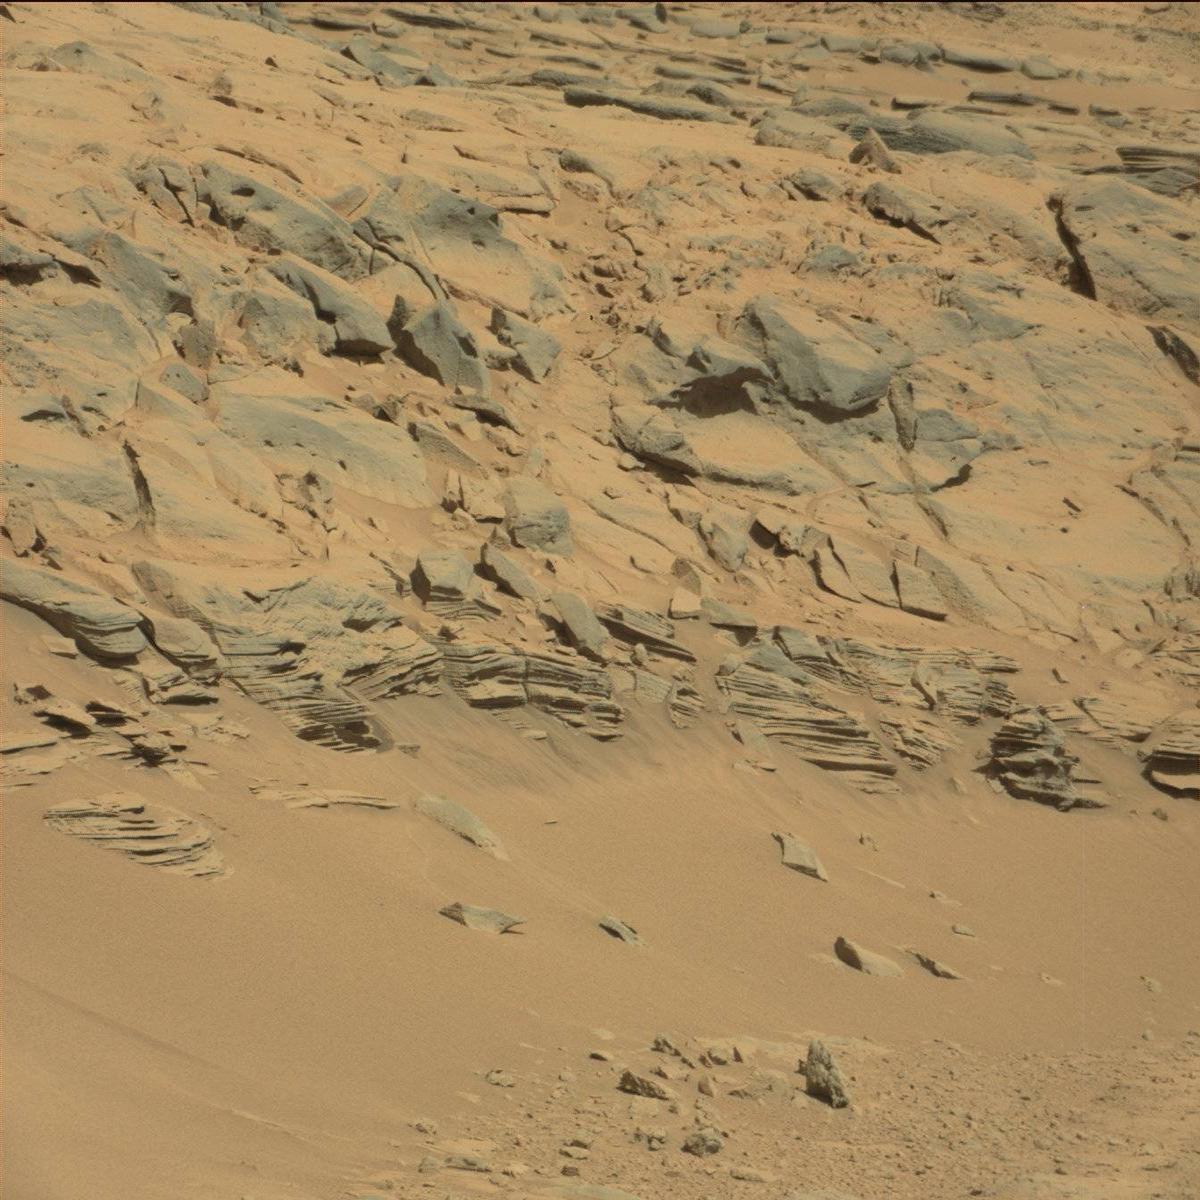
Terrain classes present: Bedrock, Sand / Soil